Interaction volume radius: 10 \u00c5
Interaction volume height: 35 \u00c5
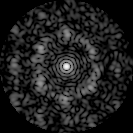
Disorder parameter: 0.7197